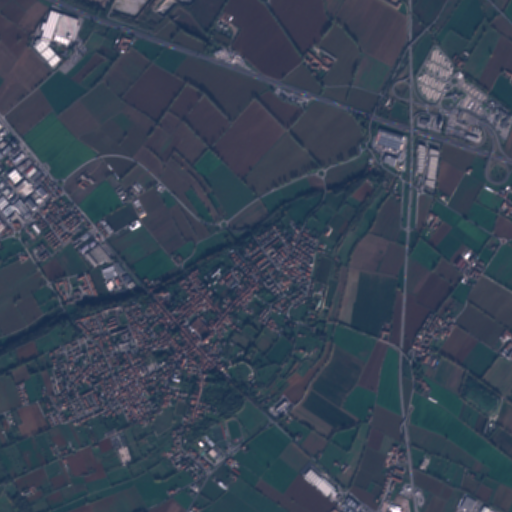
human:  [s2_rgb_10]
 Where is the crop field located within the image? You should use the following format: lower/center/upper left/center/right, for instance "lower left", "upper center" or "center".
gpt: The crop field is located in the upper left of the image.
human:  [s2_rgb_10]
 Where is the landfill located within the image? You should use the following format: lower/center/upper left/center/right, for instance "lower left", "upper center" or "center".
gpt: The landfill is located in the lower right of the image.
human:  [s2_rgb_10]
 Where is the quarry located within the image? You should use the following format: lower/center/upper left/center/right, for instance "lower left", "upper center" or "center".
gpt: The quarry is located in the upper left of the image.
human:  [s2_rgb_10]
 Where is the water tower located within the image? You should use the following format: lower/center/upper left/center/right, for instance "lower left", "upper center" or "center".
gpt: The water tower is located in the lower center of the image.
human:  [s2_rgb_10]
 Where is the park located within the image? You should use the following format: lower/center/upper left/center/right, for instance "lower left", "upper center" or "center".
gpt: There is no park in the image.